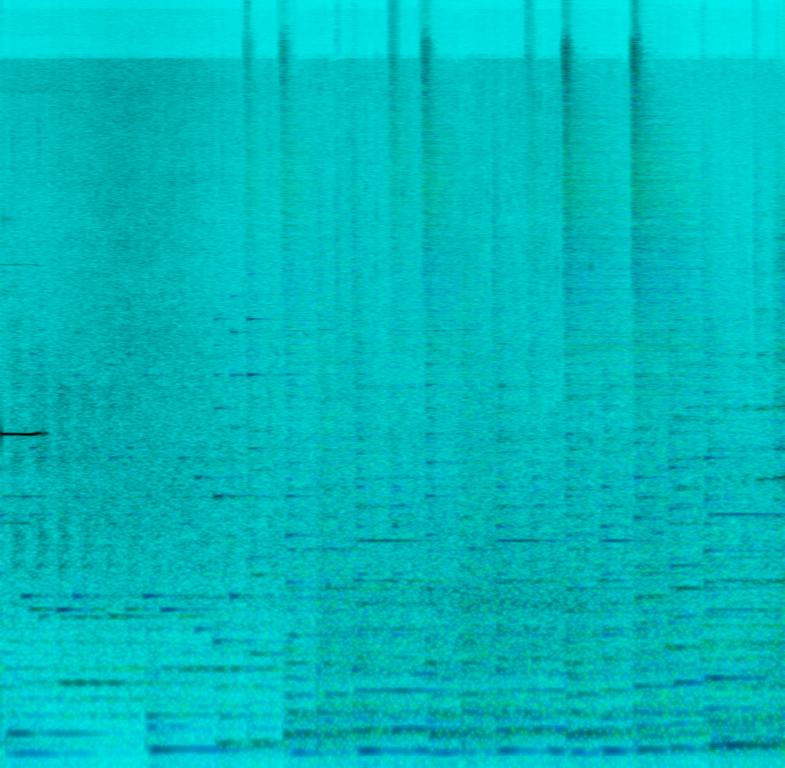
An orchestra is playing a piece full of mallets playing a part of the melody, along with strings, flutes and oboes playing the main melody. Timpani hits and cymbals are setting accents to give the composition its power. In the background you can hear a whistle blowing sound and other noise that seem not to belong to the music. This song may be playing in an adventure movie-scene with little insects.